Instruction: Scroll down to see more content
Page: traveler
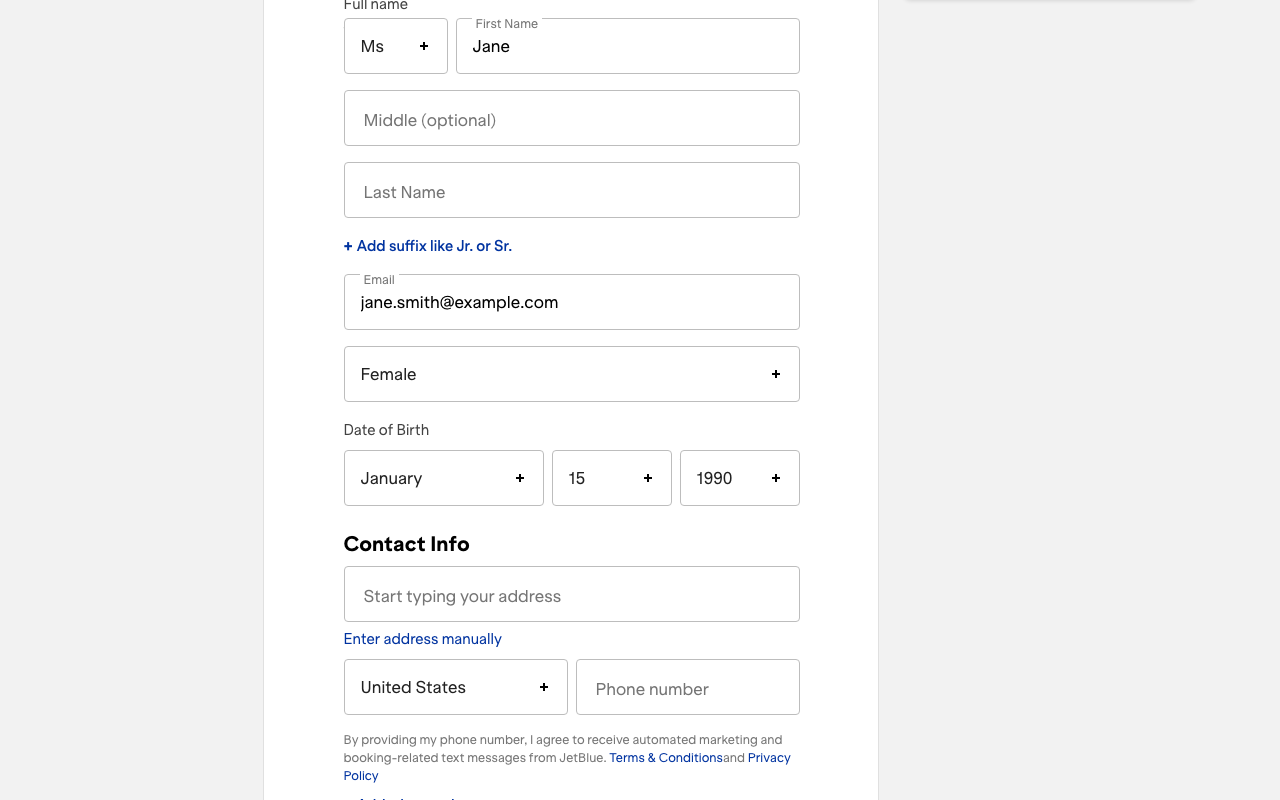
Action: scroll